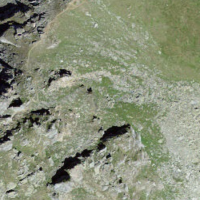
EUNIS habitat code: 31
Species observed at this site:
Viola calcarata